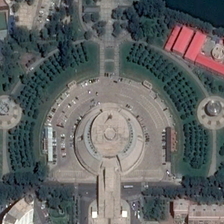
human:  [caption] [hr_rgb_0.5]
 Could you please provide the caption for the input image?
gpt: a semi circular road surrounded by green trees .

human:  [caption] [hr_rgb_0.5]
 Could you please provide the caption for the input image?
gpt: some dark green trees besides the half circle road .

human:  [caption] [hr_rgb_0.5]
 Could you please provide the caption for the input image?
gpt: an open-air playground with stands .

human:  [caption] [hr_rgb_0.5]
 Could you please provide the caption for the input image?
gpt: in the middle of playground has any grass .

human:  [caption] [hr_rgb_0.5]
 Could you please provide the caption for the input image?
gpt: the square is surrounded by many dark green trees and buildings .